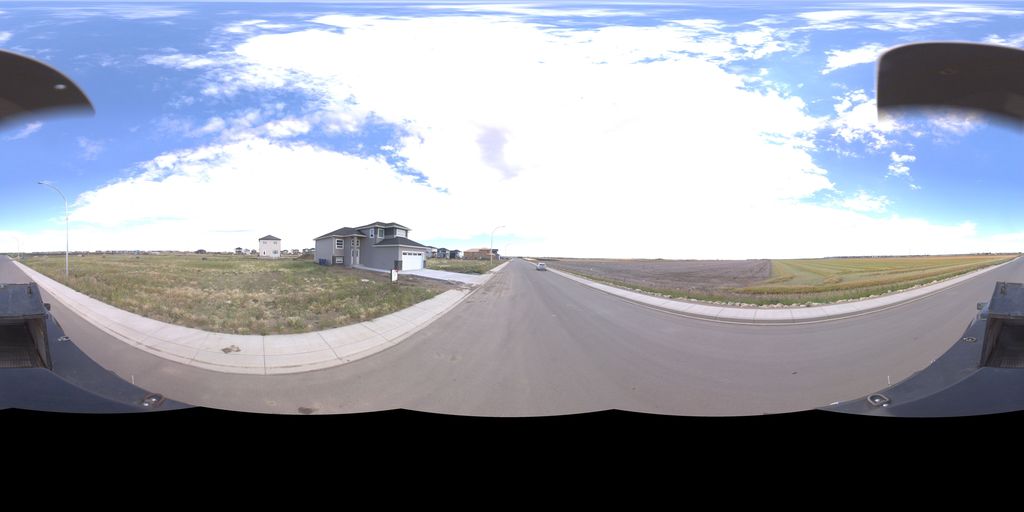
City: saskatoon